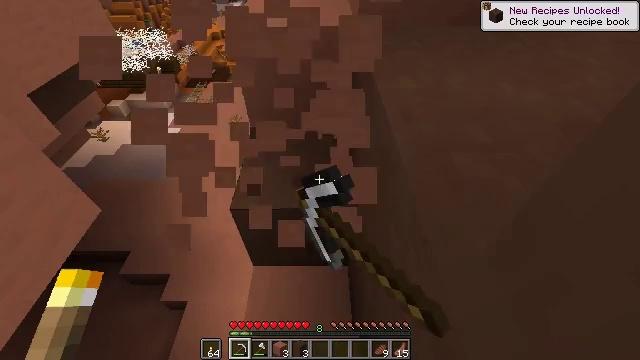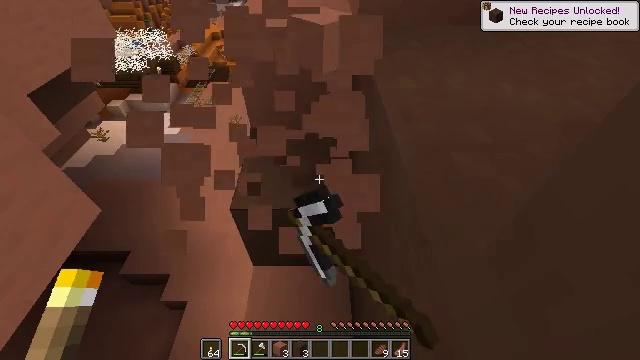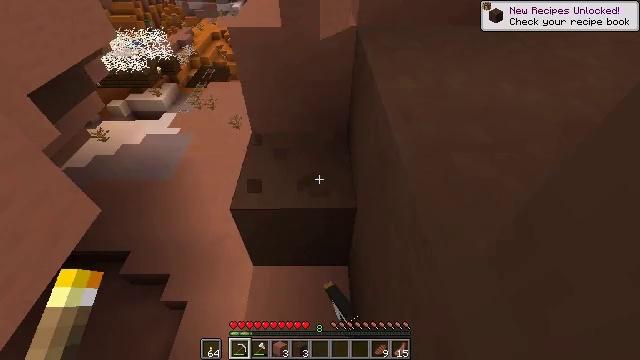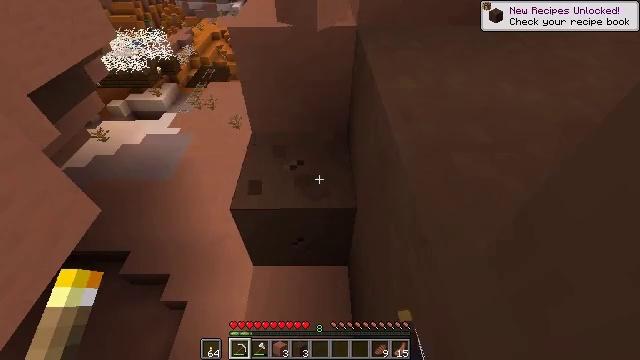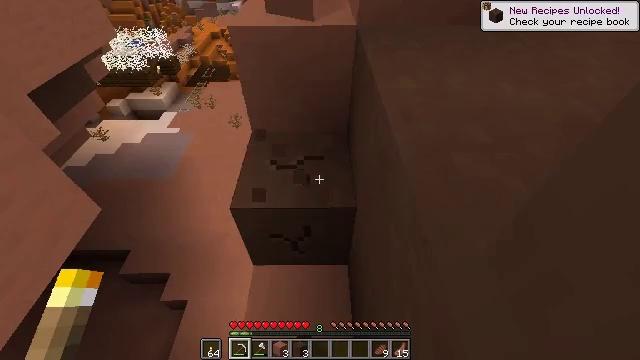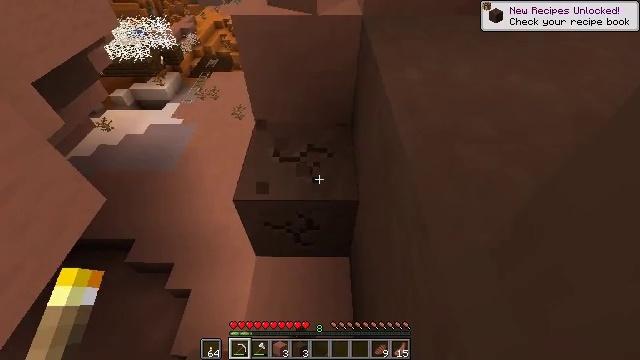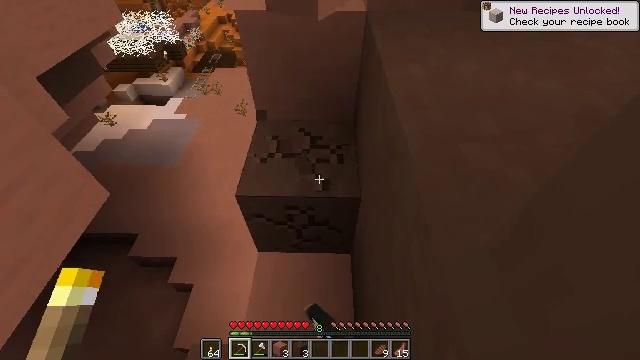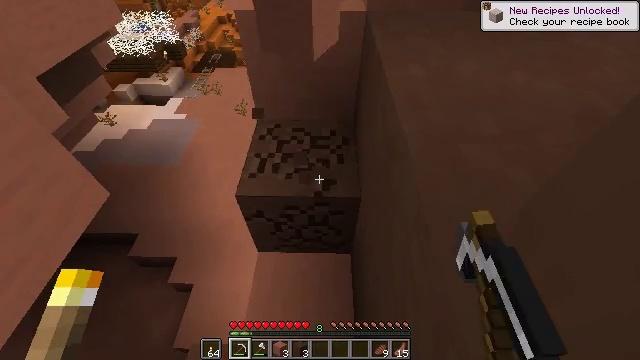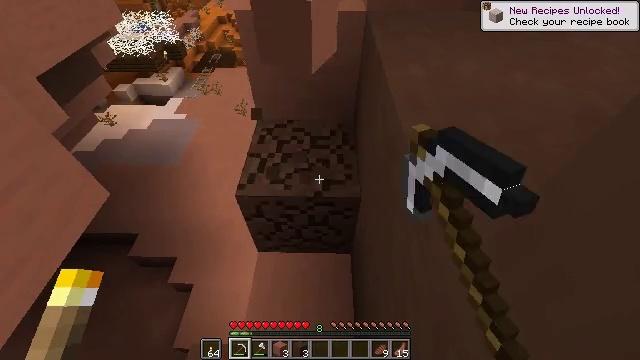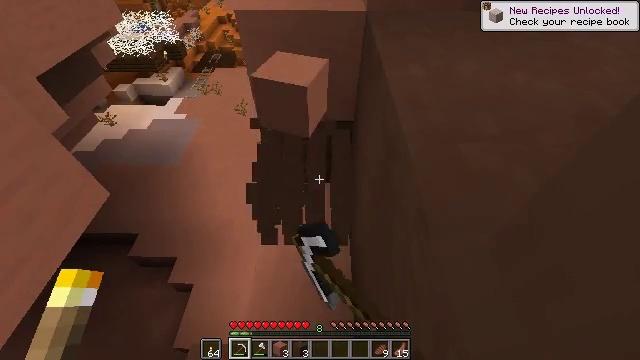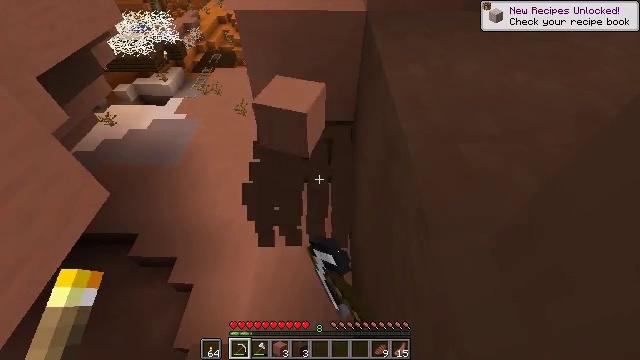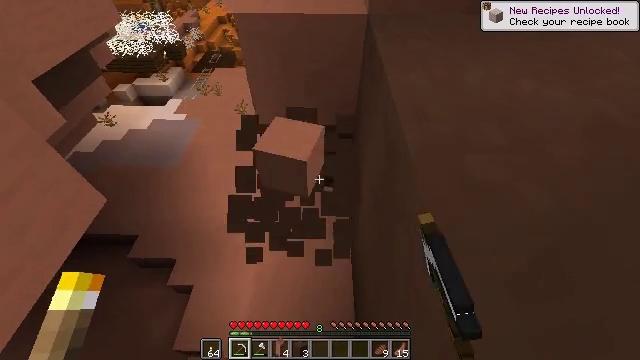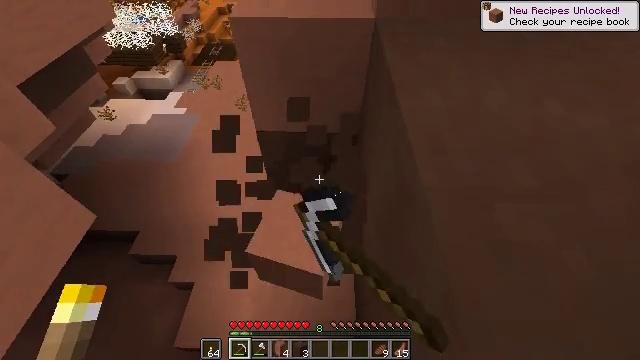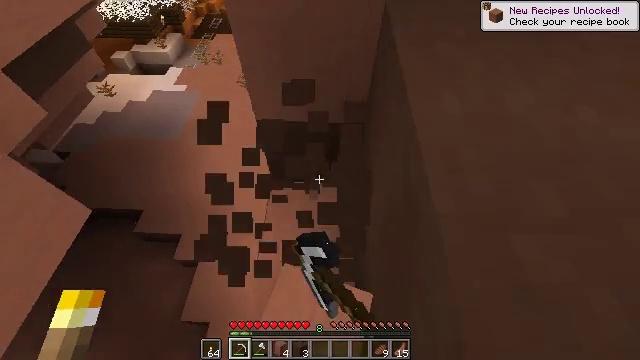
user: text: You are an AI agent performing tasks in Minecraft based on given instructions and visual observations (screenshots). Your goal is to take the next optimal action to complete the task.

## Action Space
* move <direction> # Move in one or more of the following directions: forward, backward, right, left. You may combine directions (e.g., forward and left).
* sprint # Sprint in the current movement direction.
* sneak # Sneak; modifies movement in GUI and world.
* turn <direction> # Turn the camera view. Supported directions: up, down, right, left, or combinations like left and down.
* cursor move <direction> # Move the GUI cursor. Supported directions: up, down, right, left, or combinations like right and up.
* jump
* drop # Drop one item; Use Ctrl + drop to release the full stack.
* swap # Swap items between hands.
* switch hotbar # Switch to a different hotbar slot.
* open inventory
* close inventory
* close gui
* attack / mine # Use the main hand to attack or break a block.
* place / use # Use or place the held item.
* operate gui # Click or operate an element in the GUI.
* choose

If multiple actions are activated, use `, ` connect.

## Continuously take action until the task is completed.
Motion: motion action
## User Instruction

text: Collect the brown terracotta block.
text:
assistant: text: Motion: attack / mine
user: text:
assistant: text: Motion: attack / mine
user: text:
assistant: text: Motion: attack / mine
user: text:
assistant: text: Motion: attack / mine
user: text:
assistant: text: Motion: turn down, attack / mine
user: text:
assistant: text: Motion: attack / mine
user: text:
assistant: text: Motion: attack / mine
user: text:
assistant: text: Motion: attack / mine
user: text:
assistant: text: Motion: attack / mine
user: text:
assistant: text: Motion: attack / mine
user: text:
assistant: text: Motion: move forward, attack / mine
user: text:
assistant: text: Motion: move forward, turn down, attack / mine
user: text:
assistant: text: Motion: move forward, turn left and down, attack / mine
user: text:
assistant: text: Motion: attack / mine